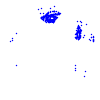
Particle: proton